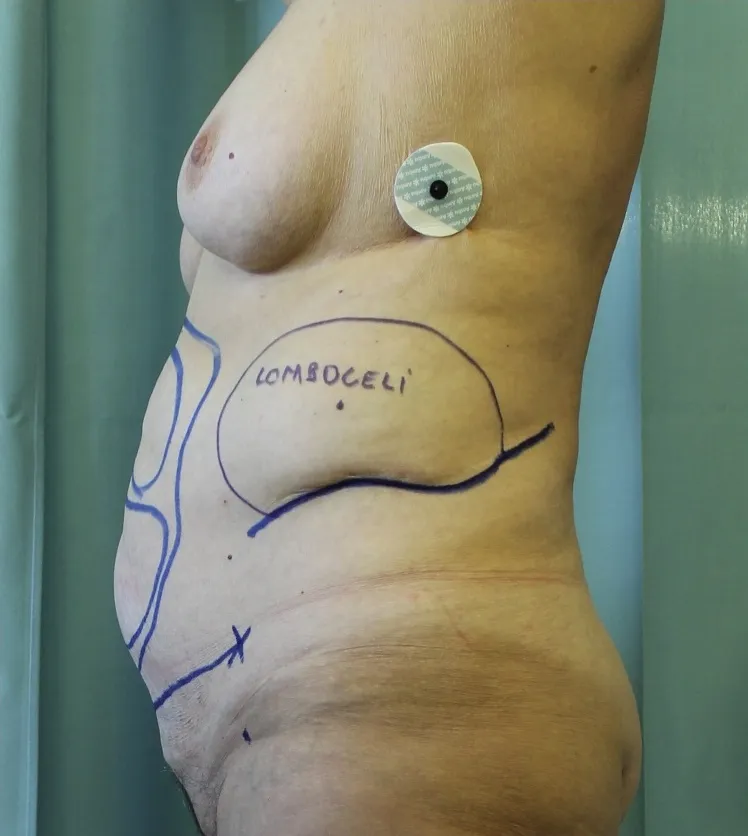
Lateral view of the flank bulge and the preexisting scar (blue line).
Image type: radiology (x_ray)